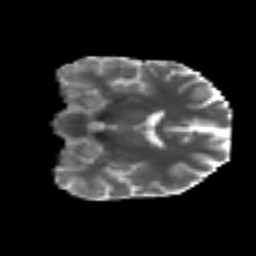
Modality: MD
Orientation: coronal
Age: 37
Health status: ill
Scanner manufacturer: philips
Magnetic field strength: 3 T
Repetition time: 9 s
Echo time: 0.127 s